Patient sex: F
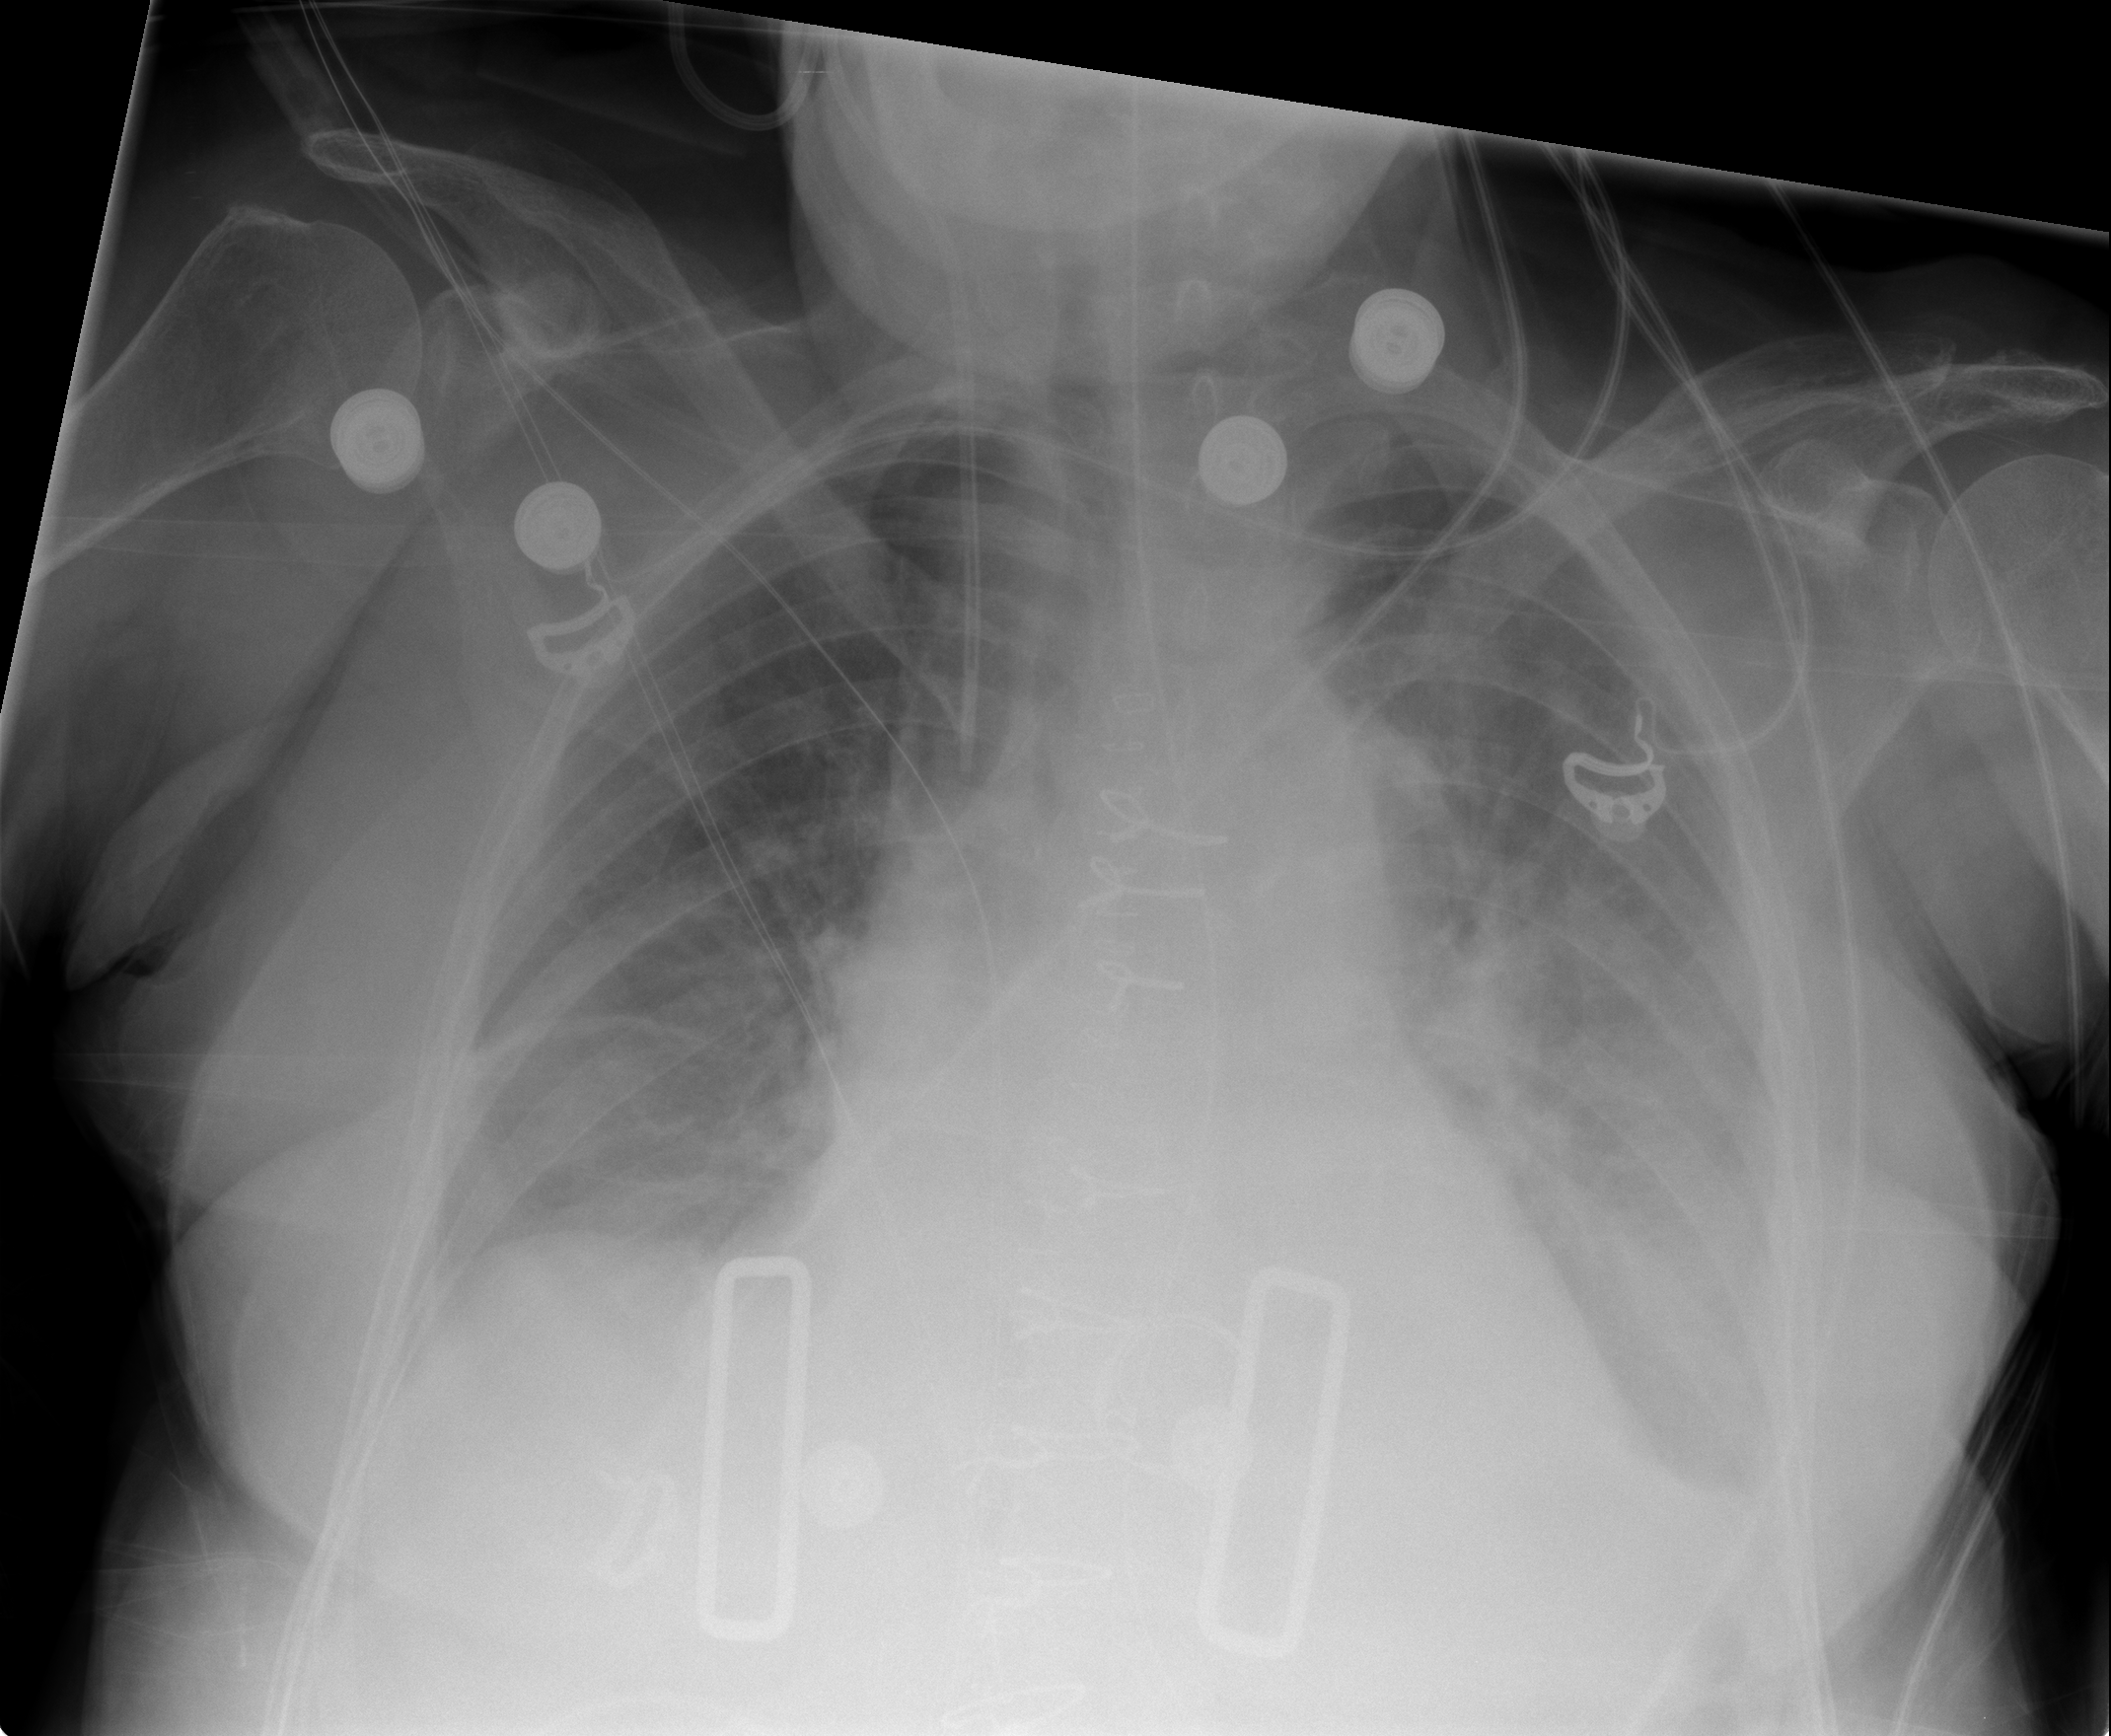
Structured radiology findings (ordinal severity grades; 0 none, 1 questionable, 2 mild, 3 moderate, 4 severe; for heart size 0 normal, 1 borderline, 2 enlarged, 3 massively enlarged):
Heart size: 2
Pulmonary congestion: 2
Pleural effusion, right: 1
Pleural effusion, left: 2
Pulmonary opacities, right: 1
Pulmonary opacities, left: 1
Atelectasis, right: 3
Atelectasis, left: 2